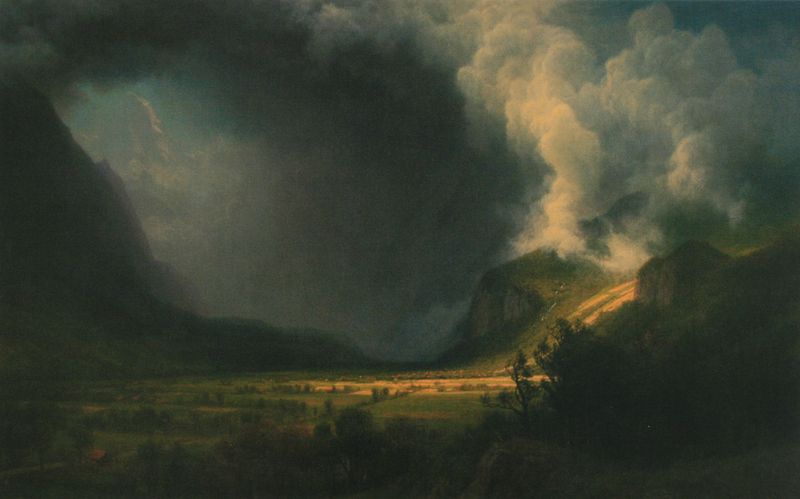
Titel: Aufziehendes Gewitter
Künstler: Albert Bierstadt
Standort: Husum
Institution: Nordsee Museum, Nissenhaus
Schlagwörter: baum, berg, blau, dunkel, felsen, gemälde, gewitter, himmel, laub, schatten, weiß, wolken, bäume, gelb, grün, landschaft, ocker, stadt, abend, grau, hell, licht, nacht, orange, schwarz, straße, dach, gras, haus, rot, weg, wiese, wolke, beige, malerei, öl, ebene, erde, felder, häuser, hügel, natur, strauch, weide, wind, büsche, flach, gebüsch, hütte, rauch, sonne, wiesen, land, gold, tal, wald, wasserfall, bewölkt, düster, ansicht, italien, berge, berghang, fels, gebirge, hang, sonnenlicht, dorf, dunst, nebel, steil, friedrich, dampf, erhaben, sturm, tornado, unwetter, wetter, regen, weiden, vulkan, gewitterwolken, bedrohlich, rom, regenwolken, blitz, sonnenschein, donner, pastorale, wenig sonne, weisse wolken, landachaft, landtschaft, nichts zu sehen, nachmal, nochmal..., tempesta